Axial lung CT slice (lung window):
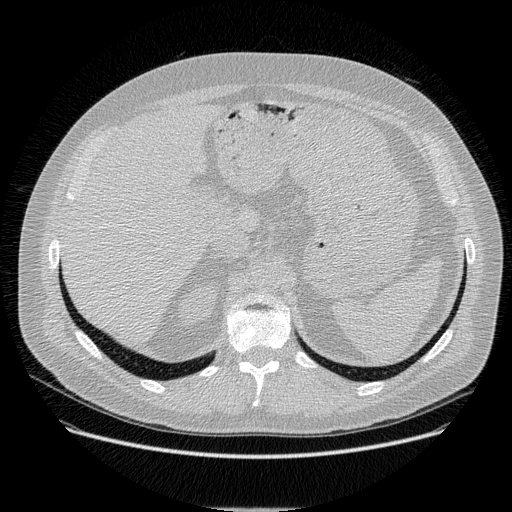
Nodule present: no